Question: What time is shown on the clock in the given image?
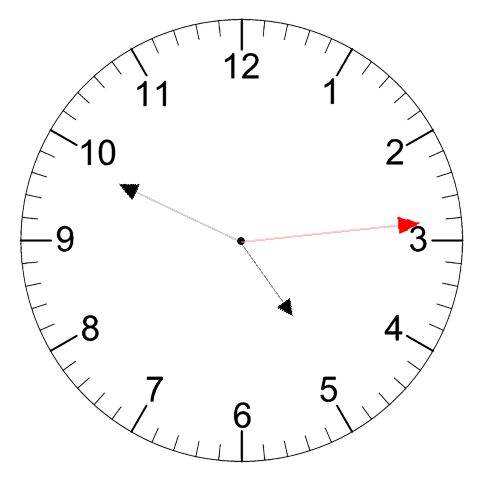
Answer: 04:49:14